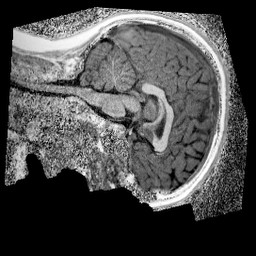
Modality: UNIT1_denoised
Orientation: sagittal
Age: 11
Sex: male
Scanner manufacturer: siemens
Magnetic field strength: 3 T
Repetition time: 4 s
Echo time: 0.00299 s